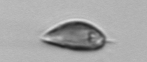
Label: Prorocentrum_triestinum